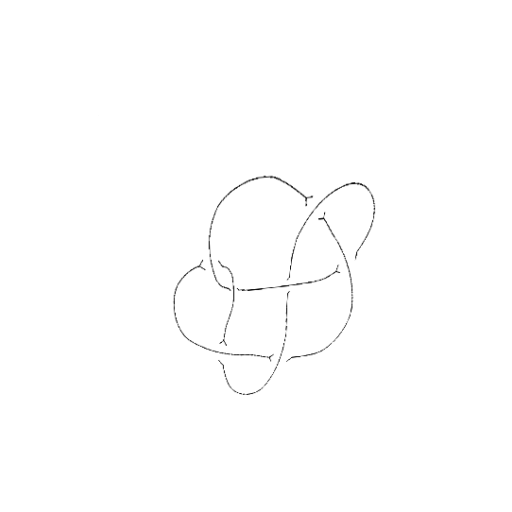
Crossing number: 7